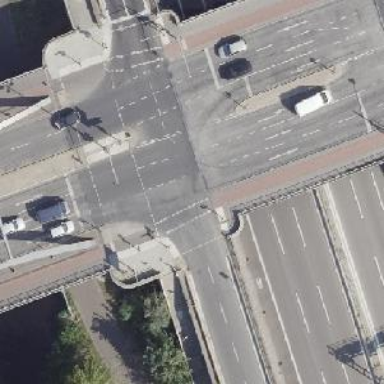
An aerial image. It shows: Secondary road with asphalt surface. It has lane markings and is dual carriageway.